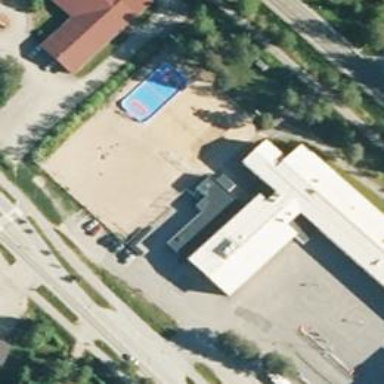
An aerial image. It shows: Beach volleyball pitch for leisure land activities.